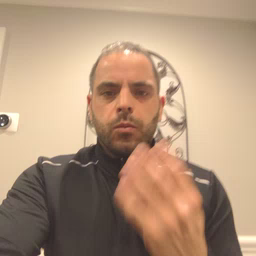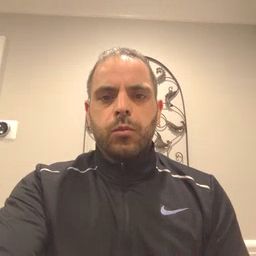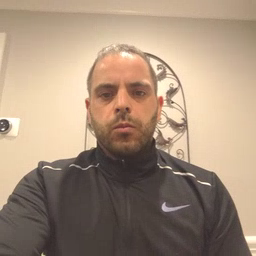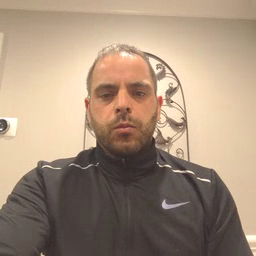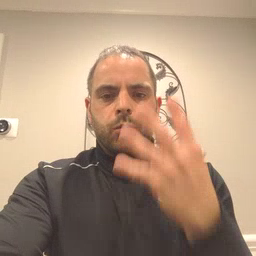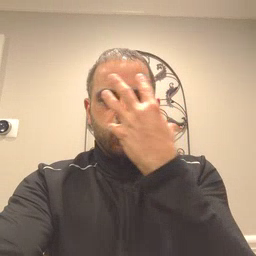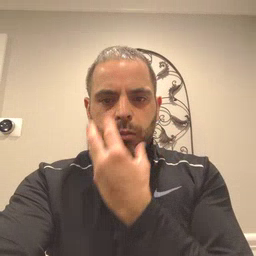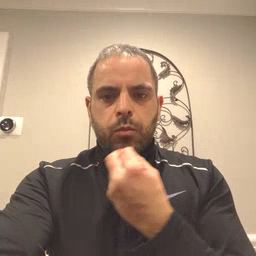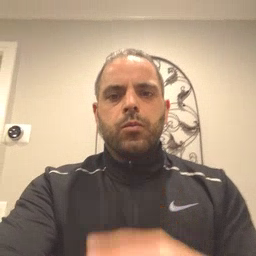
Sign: pretty